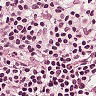
Metastatic tissue present: no